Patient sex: F
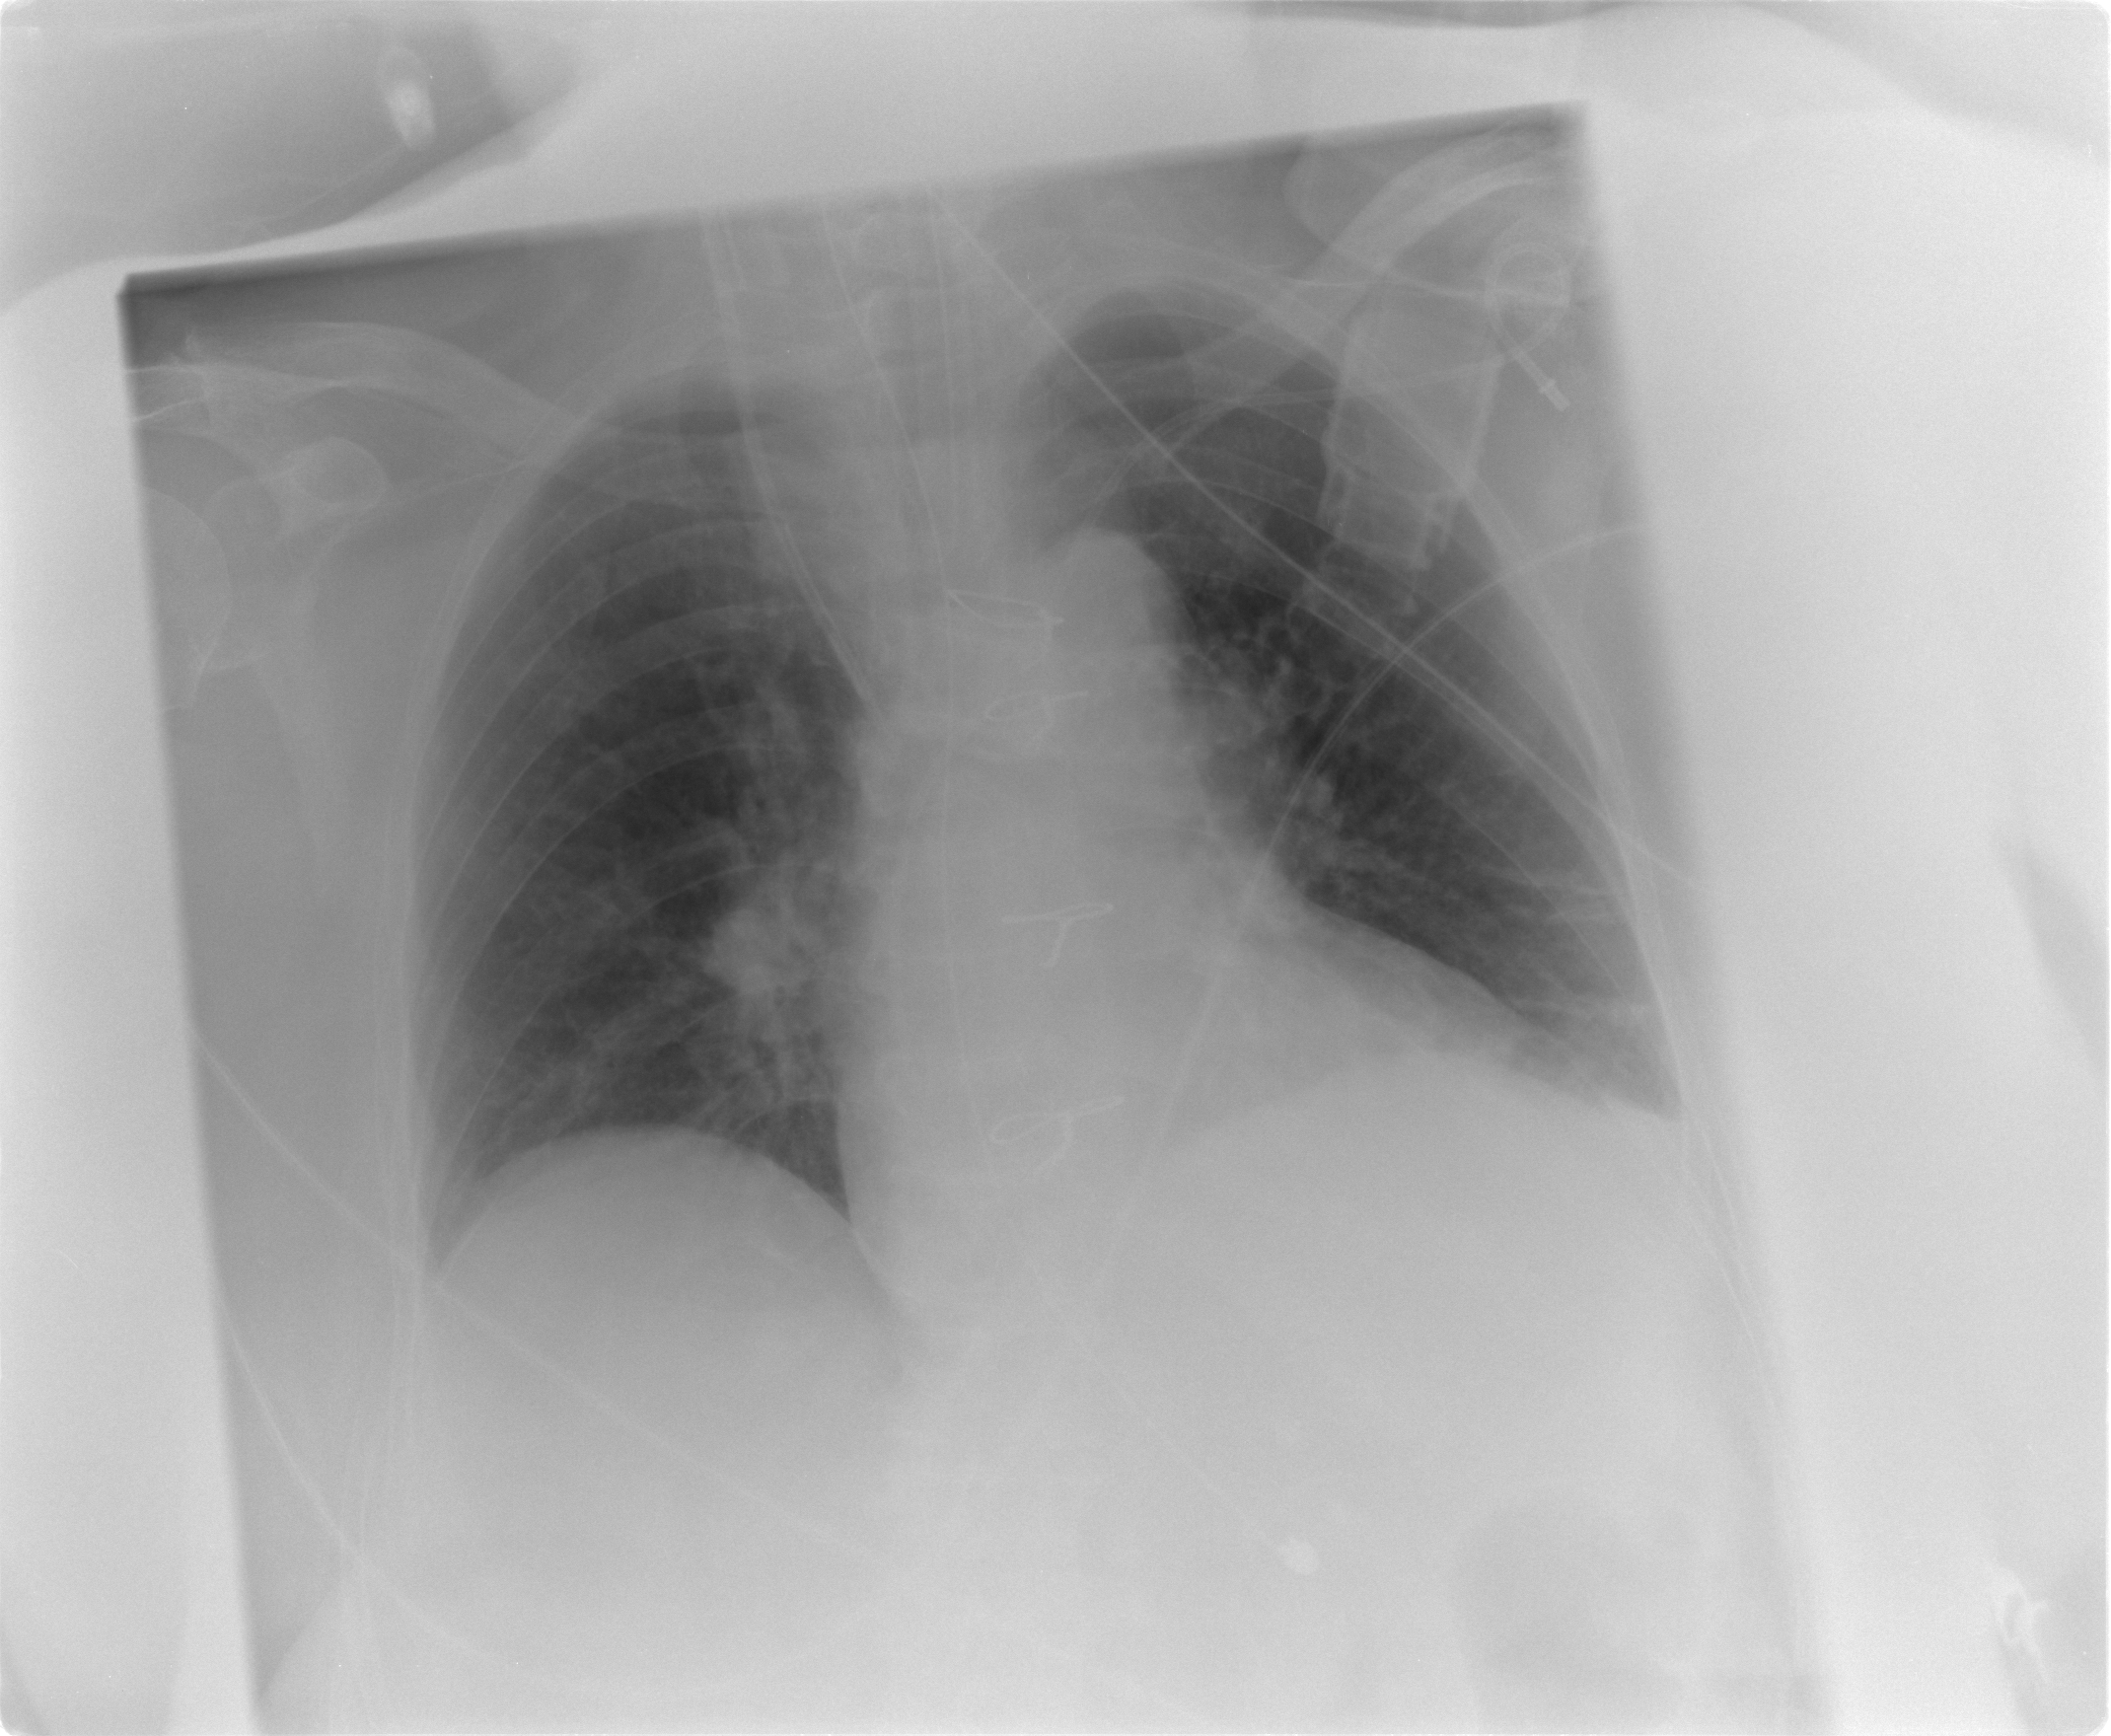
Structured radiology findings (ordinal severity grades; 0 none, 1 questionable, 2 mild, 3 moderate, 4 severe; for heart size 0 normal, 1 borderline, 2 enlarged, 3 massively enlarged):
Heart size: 2
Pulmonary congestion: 0
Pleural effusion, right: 0
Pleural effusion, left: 0
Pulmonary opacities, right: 0
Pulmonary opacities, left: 0
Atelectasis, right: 0
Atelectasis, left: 2